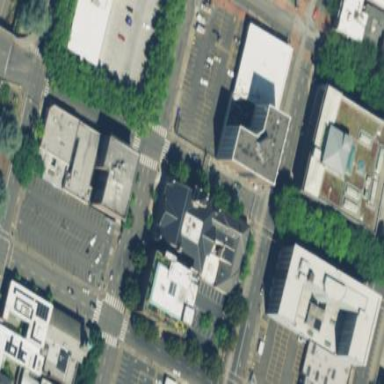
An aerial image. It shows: Building that serves as place of worship.